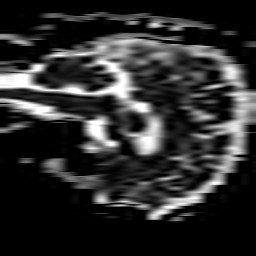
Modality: ADC
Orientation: sagittal
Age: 77
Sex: male
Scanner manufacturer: philips
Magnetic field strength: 3 T
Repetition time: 3.742 s
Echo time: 0.05978 s